Field crop: maize
Growth stage: 2
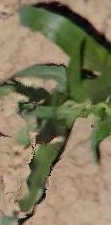
Species: maize